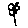
Label: flower